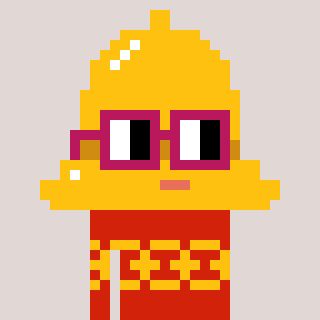
a pixel art character with square dark red glasses, a bell-shaped head and a red-colored body on a warm background